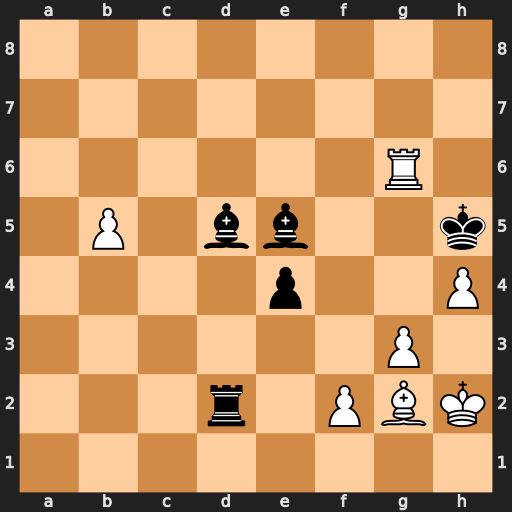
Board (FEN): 8/8/6R1/1P1bb2k/4p2P/6P1/3r1PBK/8
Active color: w
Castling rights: -
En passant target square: -
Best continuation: Rg5+ Kh6 Rxe5